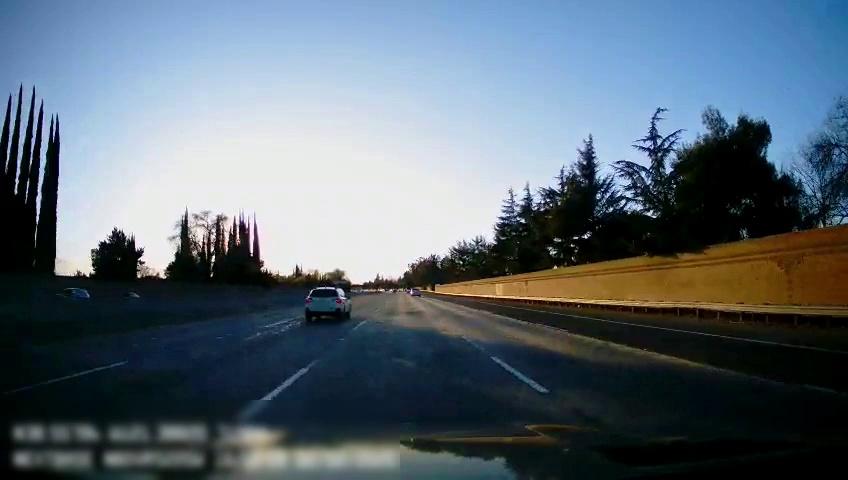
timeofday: Day
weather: Sunny
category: Drivable Space
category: Vehicles | Truck
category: Vehicles | SUV
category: Vehicles | SUV
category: Vehicles | Car
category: Lanes | Alternate Lane
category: Lanes | Current Lane
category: Lanes | Current Lane
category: Lanes | Alternate Lane
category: Lanes | Alternate Lane